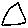
Label: triangle